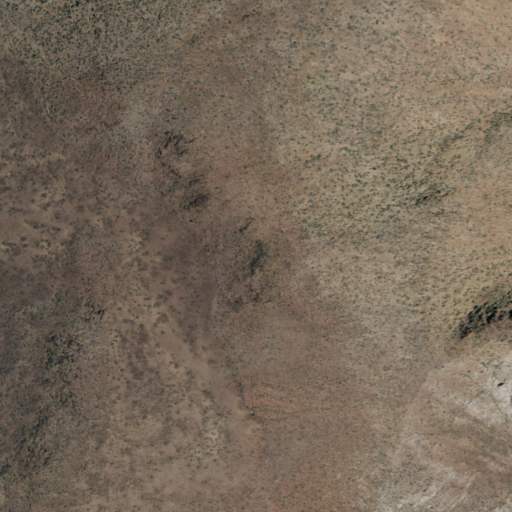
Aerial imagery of mountain in California named Dome Mountain containing only shrub